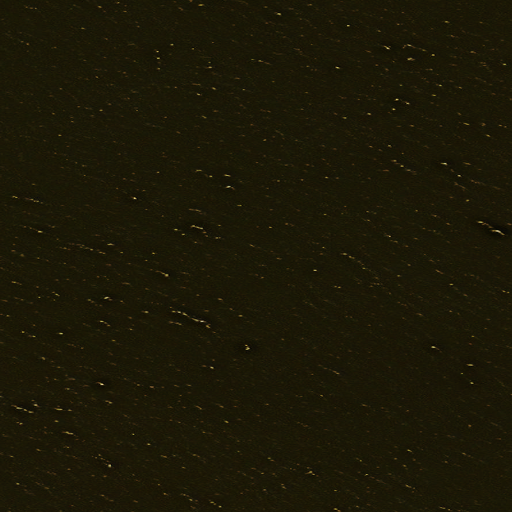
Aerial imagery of island in Alaska named Porpoise Rocks containing only unknown